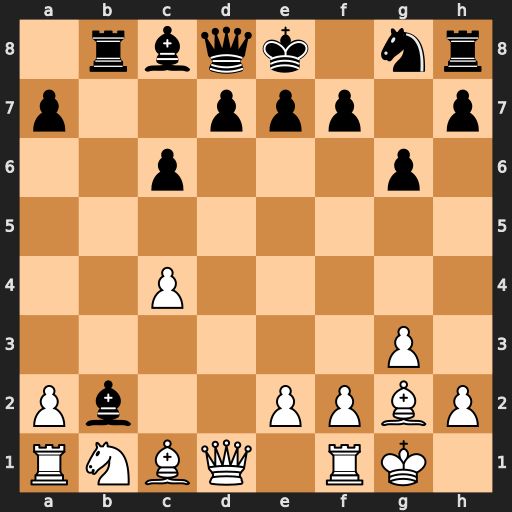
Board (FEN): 1rbqk1nr/p2ppp1p/2p3p1/8/2P5/6P1/Pb2PPBP/RNBQ1RK1
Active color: w
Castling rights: k
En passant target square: -
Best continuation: Bxb2 Rxb2 Qd4